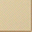
Piece: xx